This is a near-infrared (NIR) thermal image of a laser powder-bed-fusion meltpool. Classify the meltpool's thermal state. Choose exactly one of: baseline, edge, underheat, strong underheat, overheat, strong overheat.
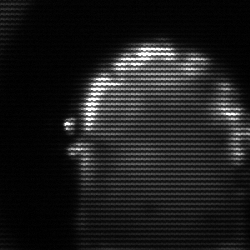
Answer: baseline